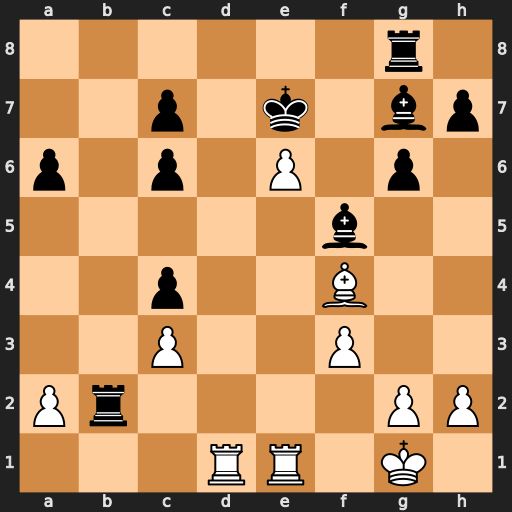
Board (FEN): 6r1/2p1k1bp/p1p1P1p1/5b2/2p2B2/2P2P2/Pr4PP/3RR1K1
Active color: w
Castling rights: -
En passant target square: -
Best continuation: Bg5+ Bf6 Rd7+ Ke8 Bxf6